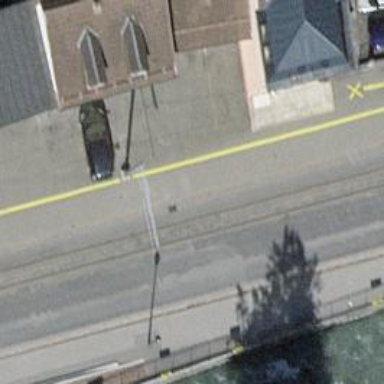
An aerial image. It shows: Crossing for the railway.